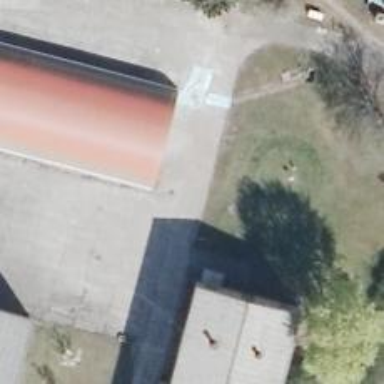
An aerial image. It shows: Concrete driveway.